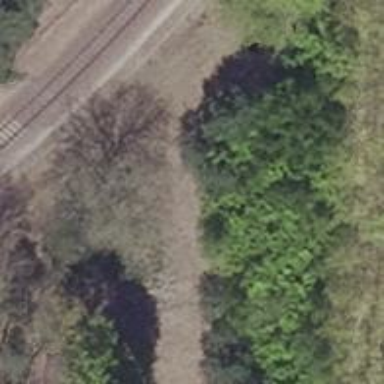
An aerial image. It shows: Abandoned railway.